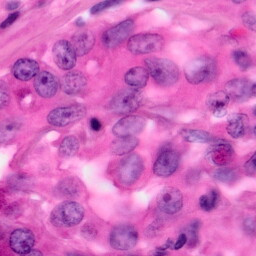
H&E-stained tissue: Pancreatic